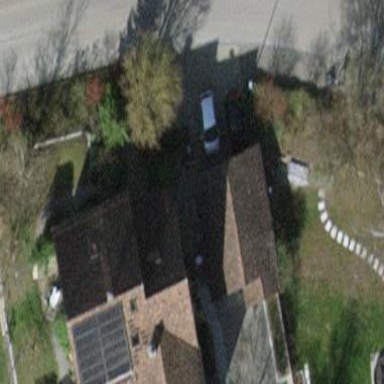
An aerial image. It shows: Detached building with gabled roof.